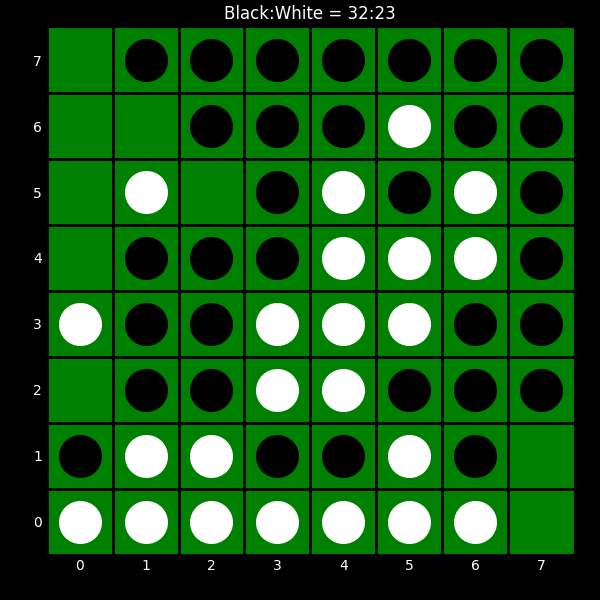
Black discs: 32
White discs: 23